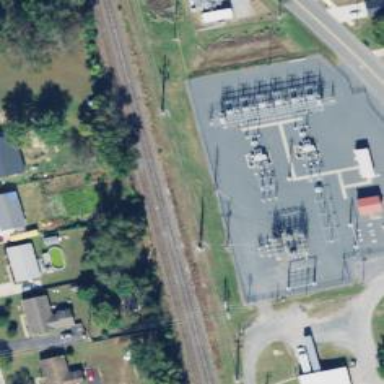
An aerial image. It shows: Railway siding for service.